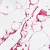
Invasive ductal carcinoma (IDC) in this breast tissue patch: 0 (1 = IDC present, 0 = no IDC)